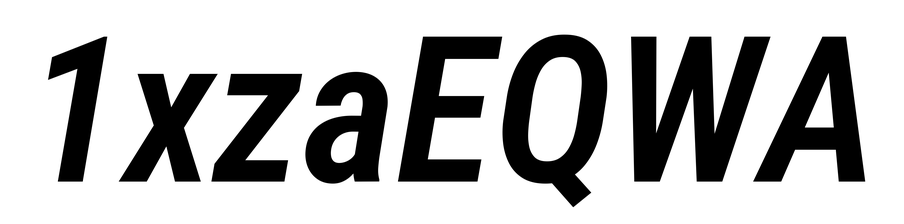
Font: Roboto-Italic_Condensed_SemiBold_Italic